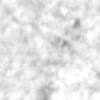
Label: no_change